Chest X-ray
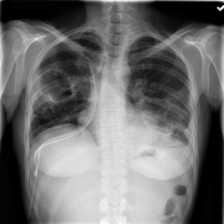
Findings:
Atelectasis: negative
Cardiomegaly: negative
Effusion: negative
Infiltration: negative
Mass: negative
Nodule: negative
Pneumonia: negative
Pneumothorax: negative
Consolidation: negative
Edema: negative
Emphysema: negative
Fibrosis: negative
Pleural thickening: negative
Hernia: negative